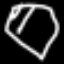
Label: diamond